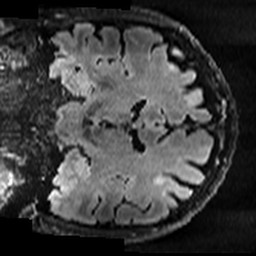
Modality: T2w
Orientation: coronal
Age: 48
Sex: male
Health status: healthy
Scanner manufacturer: ge
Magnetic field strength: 3 T
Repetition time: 12 s
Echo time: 0.09548 s